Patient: sex M, age 67
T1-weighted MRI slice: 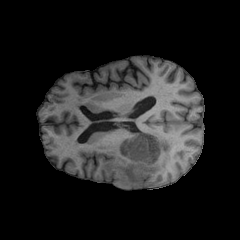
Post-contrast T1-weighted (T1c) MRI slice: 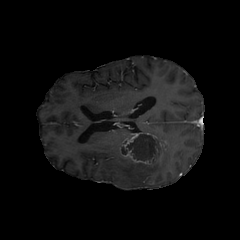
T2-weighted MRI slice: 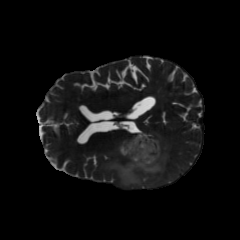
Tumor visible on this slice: yes
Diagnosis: Glioblastoma, IDH-wildtype
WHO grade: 4